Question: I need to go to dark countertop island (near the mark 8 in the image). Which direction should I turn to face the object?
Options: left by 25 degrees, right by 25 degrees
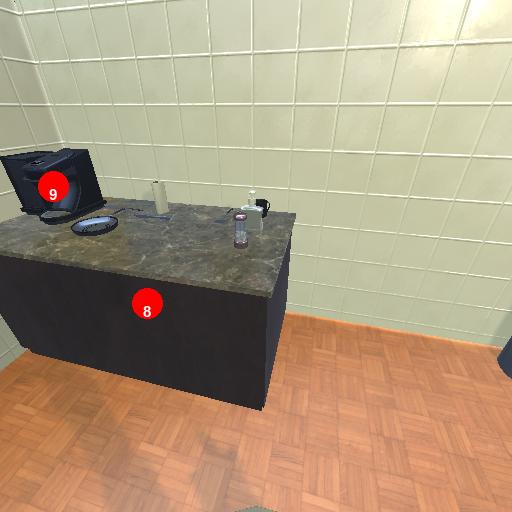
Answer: left by 25 degrees